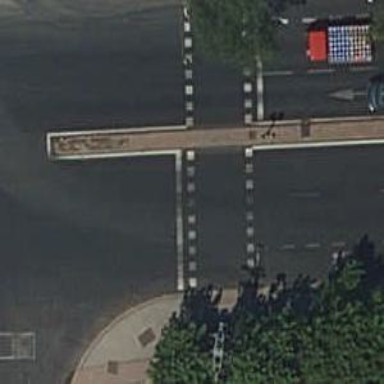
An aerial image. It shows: Uncontrolled footway crossing with markings.